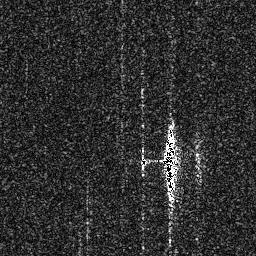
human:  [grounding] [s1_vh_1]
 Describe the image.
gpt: In the satellite image, there is  <ref>1 medium ship </ref> <box>[[62, 48, 69, 78, 0]]</box> located at center.